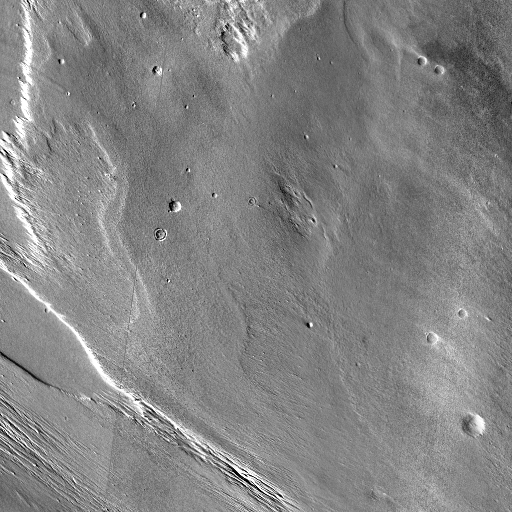
Crater classes present: Background, Other, Buried